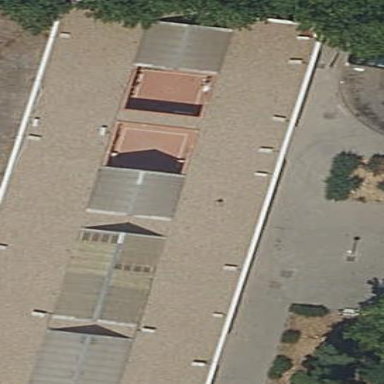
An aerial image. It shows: Clinic building.